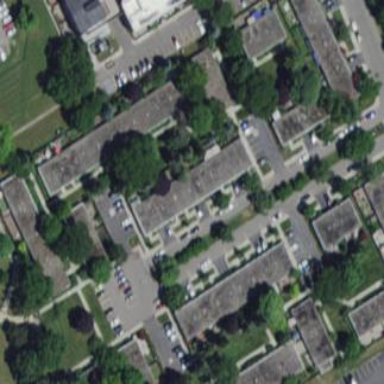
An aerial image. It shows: Condominium in residential area.